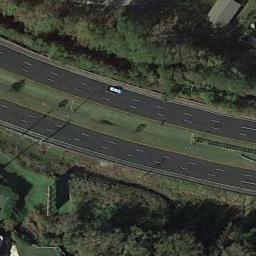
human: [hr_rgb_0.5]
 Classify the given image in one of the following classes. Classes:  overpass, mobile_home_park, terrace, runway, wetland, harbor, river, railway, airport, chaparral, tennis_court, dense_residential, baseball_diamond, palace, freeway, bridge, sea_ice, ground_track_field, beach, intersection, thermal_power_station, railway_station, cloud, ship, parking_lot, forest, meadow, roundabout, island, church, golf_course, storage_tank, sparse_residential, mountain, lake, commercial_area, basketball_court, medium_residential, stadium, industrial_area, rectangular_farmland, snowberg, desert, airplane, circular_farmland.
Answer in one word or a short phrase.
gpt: freeway